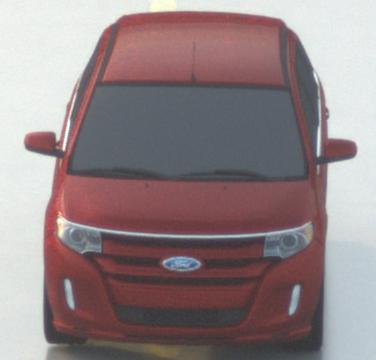
Make: Ford
Model: Edge
Detailed model: Gen. 1 Facelift
Model produced from: 2010
Model produced until: 2015
Doors: 5
Color: red
Road condition: wet road
Daytime: sunrise or sunset
Contrast: low contrast